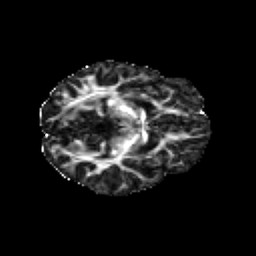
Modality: FA
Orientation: axial
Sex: female
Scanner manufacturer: siemens
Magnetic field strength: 3 T
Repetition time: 5 s
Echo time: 0.071 s